Field crop: maize
Growth stage: 2
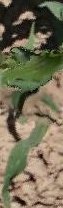
Species: maize